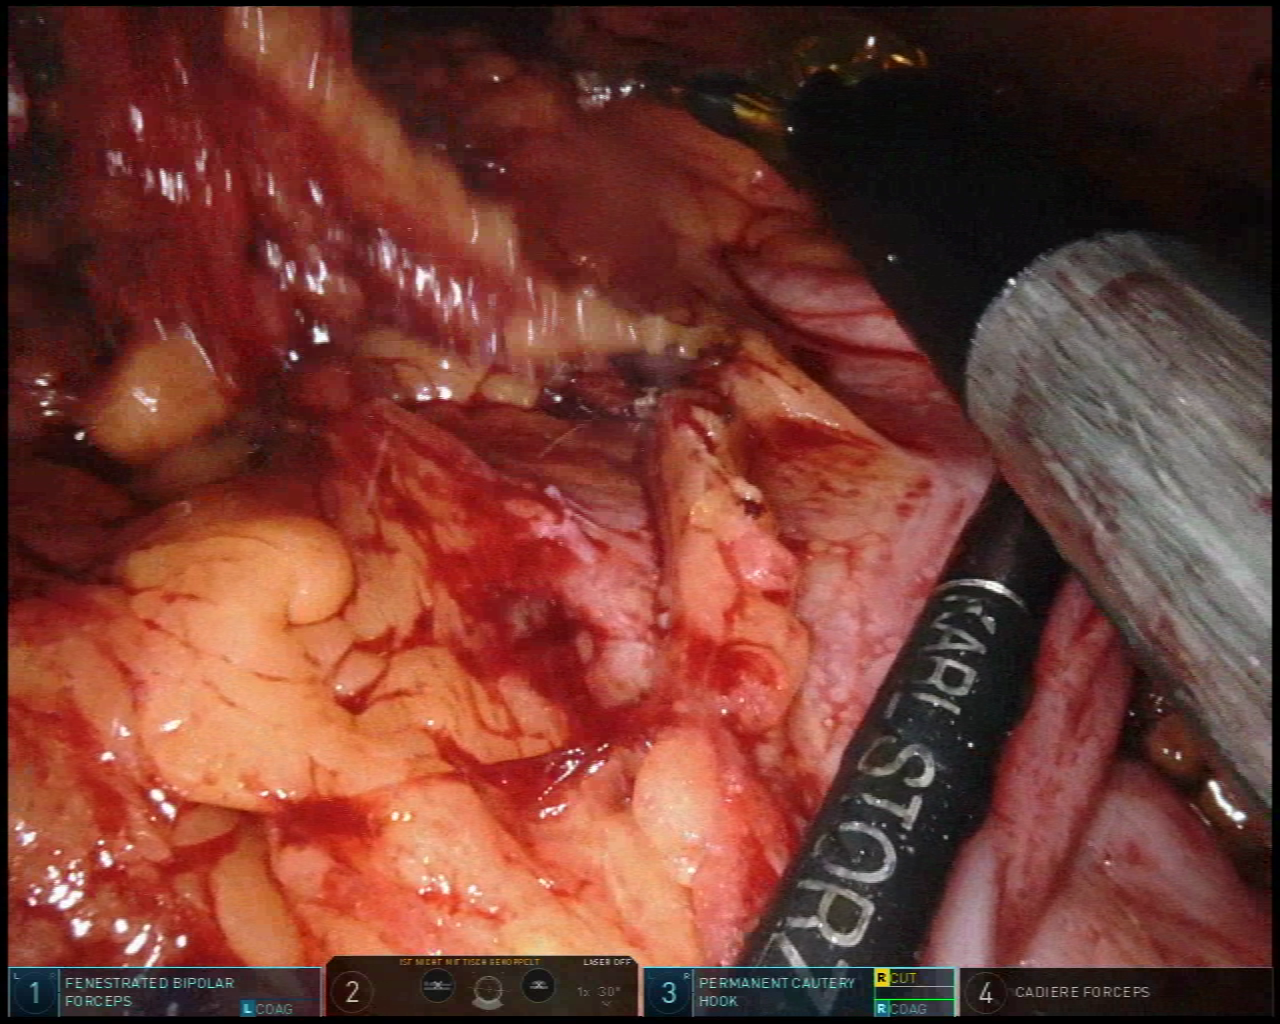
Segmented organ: colon
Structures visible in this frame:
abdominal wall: no
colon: yes
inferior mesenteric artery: no
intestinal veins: no
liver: no
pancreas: no
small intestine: no
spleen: no
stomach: no
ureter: no
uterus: no
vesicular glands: no